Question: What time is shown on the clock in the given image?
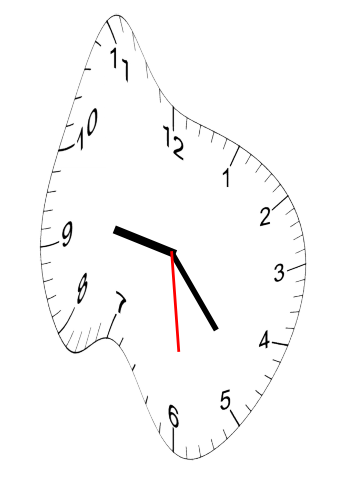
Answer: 09:23:29